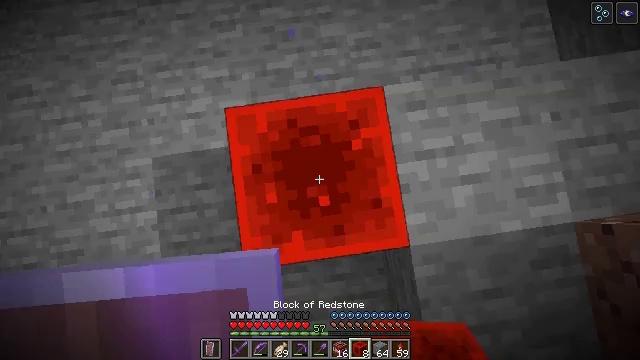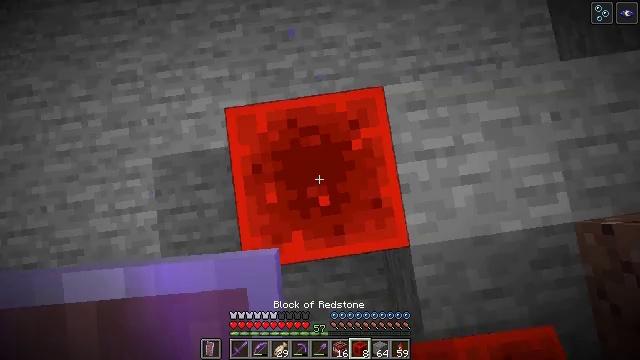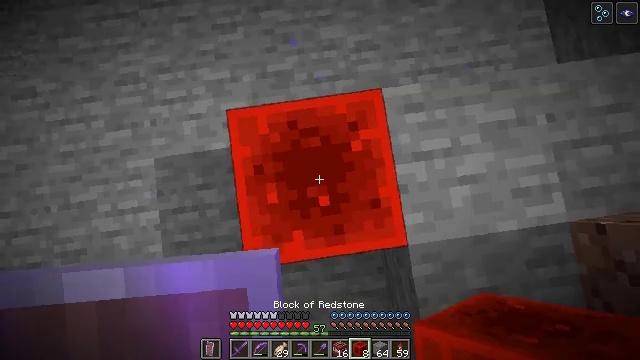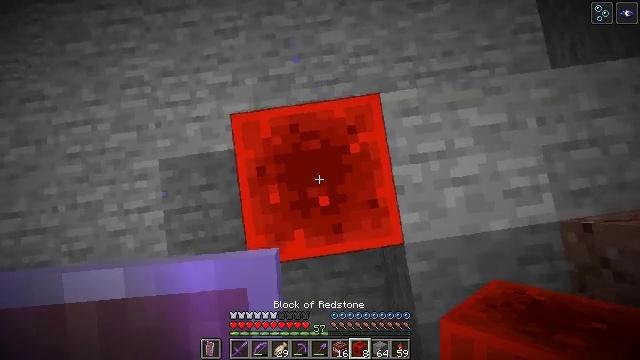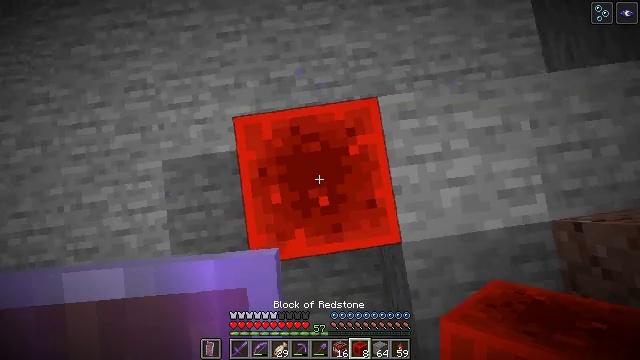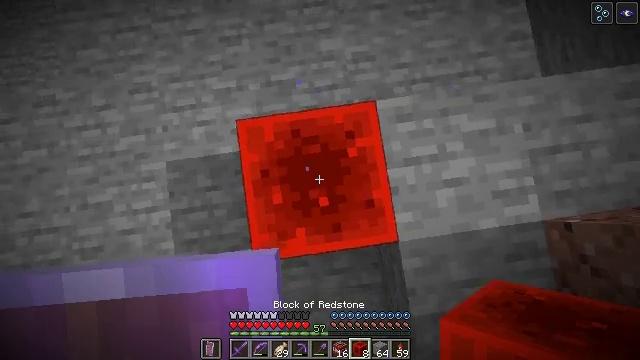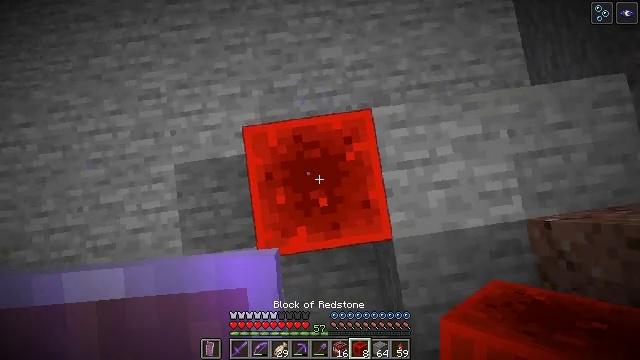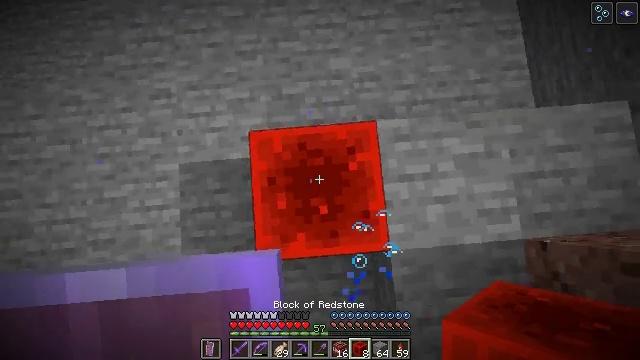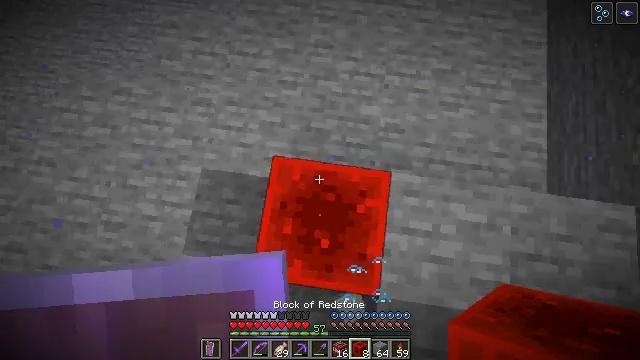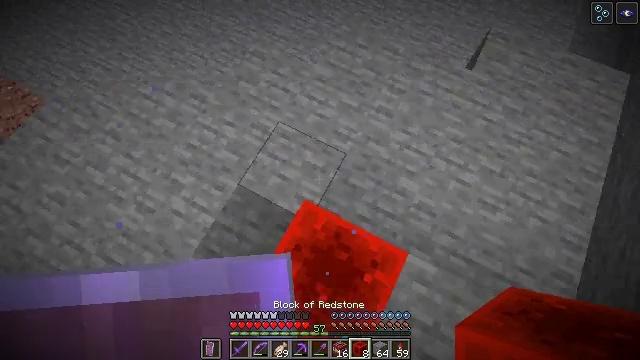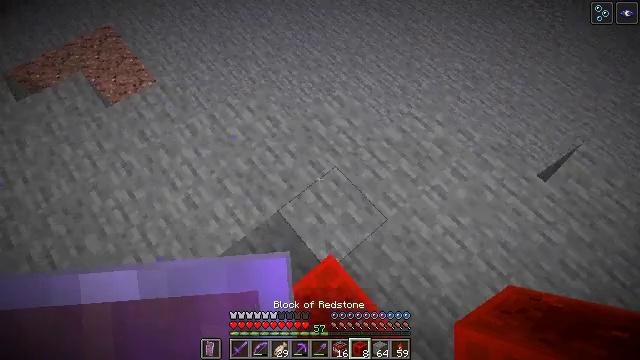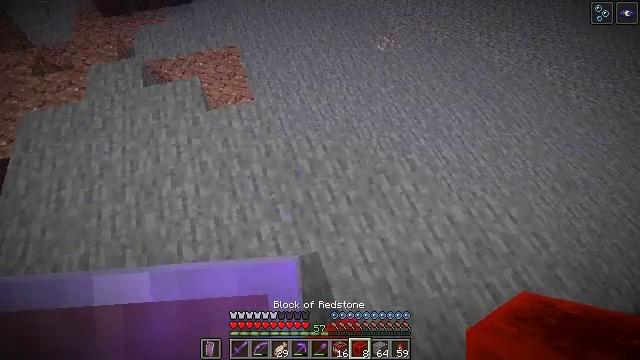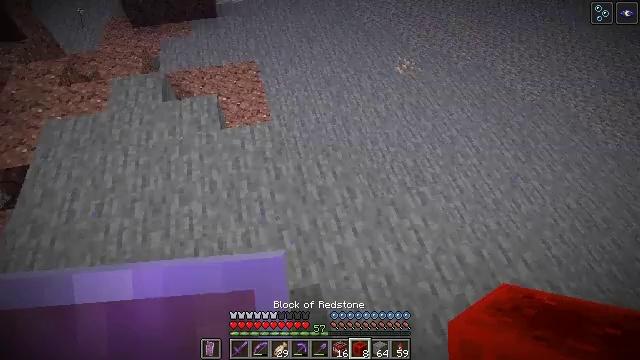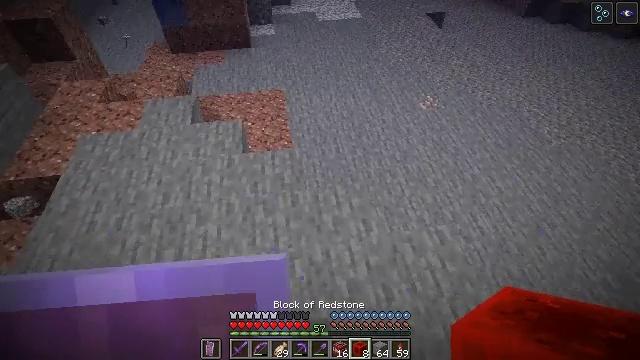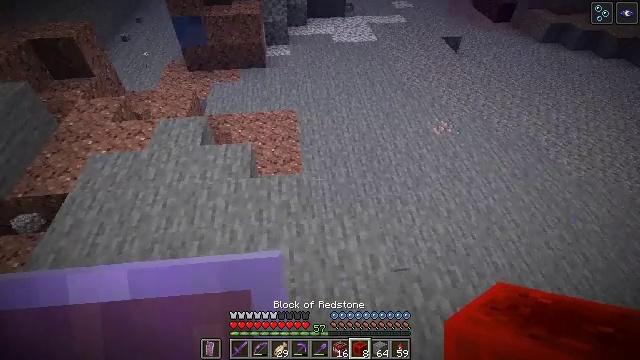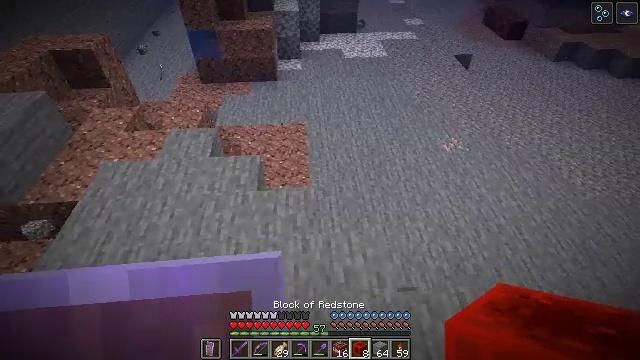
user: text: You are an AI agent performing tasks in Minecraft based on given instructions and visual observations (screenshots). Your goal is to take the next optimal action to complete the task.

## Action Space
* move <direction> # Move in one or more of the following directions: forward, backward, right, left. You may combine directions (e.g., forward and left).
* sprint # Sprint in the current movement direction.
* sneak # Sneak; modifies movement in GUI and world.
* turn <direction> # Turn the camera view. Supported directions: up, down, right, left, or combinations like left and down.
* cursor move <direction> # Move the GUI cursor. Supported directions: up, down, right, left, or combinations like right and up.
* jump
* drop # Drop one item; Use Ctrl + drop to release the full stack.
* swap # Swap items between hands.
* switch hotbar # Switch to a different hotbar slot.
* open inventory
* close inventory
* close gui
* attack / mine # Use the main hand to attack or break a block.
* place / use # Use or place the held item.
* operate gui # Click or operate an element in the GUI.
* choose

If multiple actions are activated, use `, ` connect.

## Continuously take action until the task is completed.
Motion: motion action
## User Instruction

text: Use a pickaxe to gather granite.
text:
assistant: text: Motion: jump
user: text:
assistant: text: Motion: jump
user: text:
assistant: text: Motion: jump
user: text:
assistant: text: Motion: jump
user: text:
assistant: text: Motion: jump
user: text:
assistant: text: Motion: jump
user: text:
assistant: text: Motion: turn left and up, jump
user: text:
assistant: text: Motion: move forward, turn left and up, jump
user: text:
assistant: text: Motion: move forward, turn left and up
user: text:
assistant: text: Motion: move forward, turn left and up
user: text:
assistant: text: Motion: move forward, turn left and up
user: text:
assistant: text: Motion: move forward, turn left and up
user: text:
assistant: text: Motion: move forward, turn left and up
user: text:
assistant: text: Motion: move forward, turn left and up
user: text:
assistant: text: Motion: move forward, turn left and up
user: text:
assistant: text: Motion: move forward
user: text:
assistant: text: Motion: move forward
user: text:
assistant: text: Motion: move forward
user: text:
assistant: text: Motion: move forward
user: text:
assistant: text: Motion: move forward
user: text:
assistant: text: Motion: move forward
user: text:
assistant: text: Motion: move forward
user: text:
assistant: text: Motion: move forward
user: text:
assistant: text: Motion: move forward
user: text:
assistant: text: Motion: move forward, turn left and up
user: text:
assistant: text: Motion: move forward, turn left and up
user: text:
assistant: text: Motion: move forward
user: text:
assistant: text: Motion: move forward
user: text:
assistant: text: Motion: move forward
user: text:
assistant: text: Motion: move forward